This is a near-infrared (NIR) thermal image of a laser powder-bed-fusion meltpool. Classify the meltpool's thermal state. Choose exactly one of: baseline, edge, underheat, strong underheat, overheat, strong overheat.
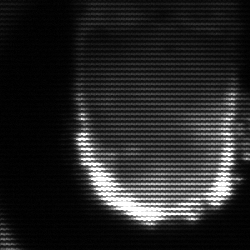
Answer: baseline